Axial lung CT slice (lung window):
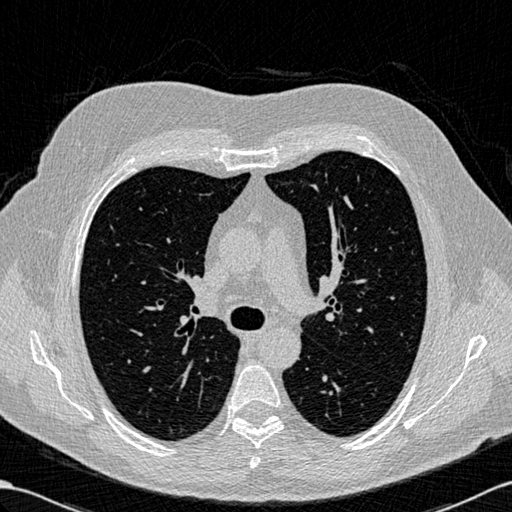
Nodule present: no